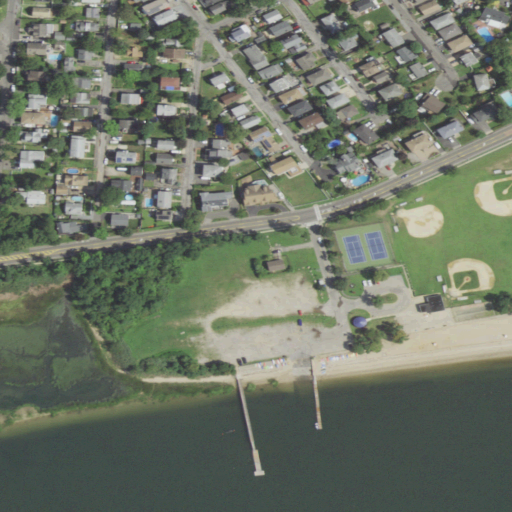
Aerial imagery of beach in New York named West Harbor Beach containing medium intensity development, open water, low intensity development, grassland, herbaceous wetlands, high intensity development, barren land, and open development